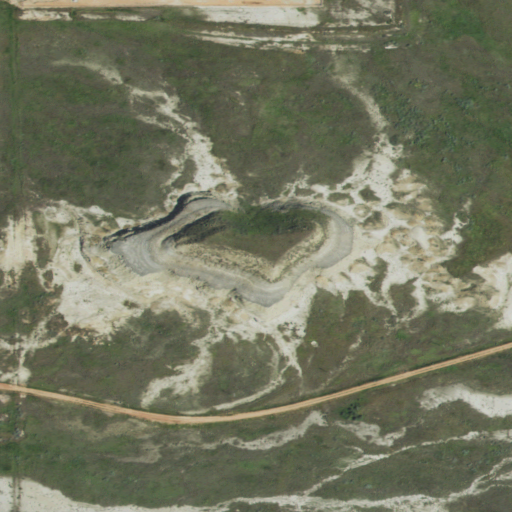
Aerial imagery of mountain in North Dakota named Stocke Butte containing grassland, barren land, open development, shrub, and low intensity development